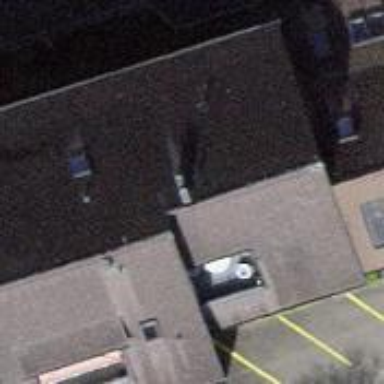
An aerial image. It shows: Restaurant.